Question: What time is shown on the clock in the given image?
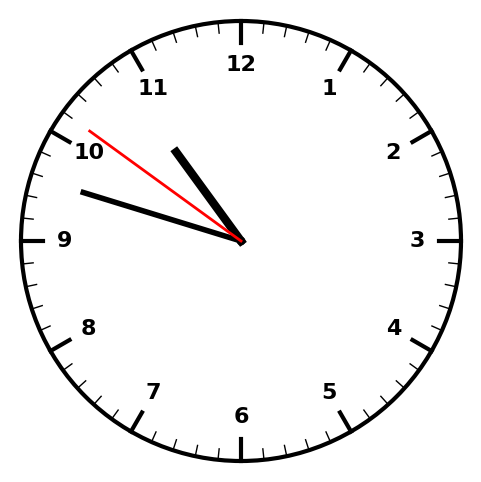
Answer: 10:47:51